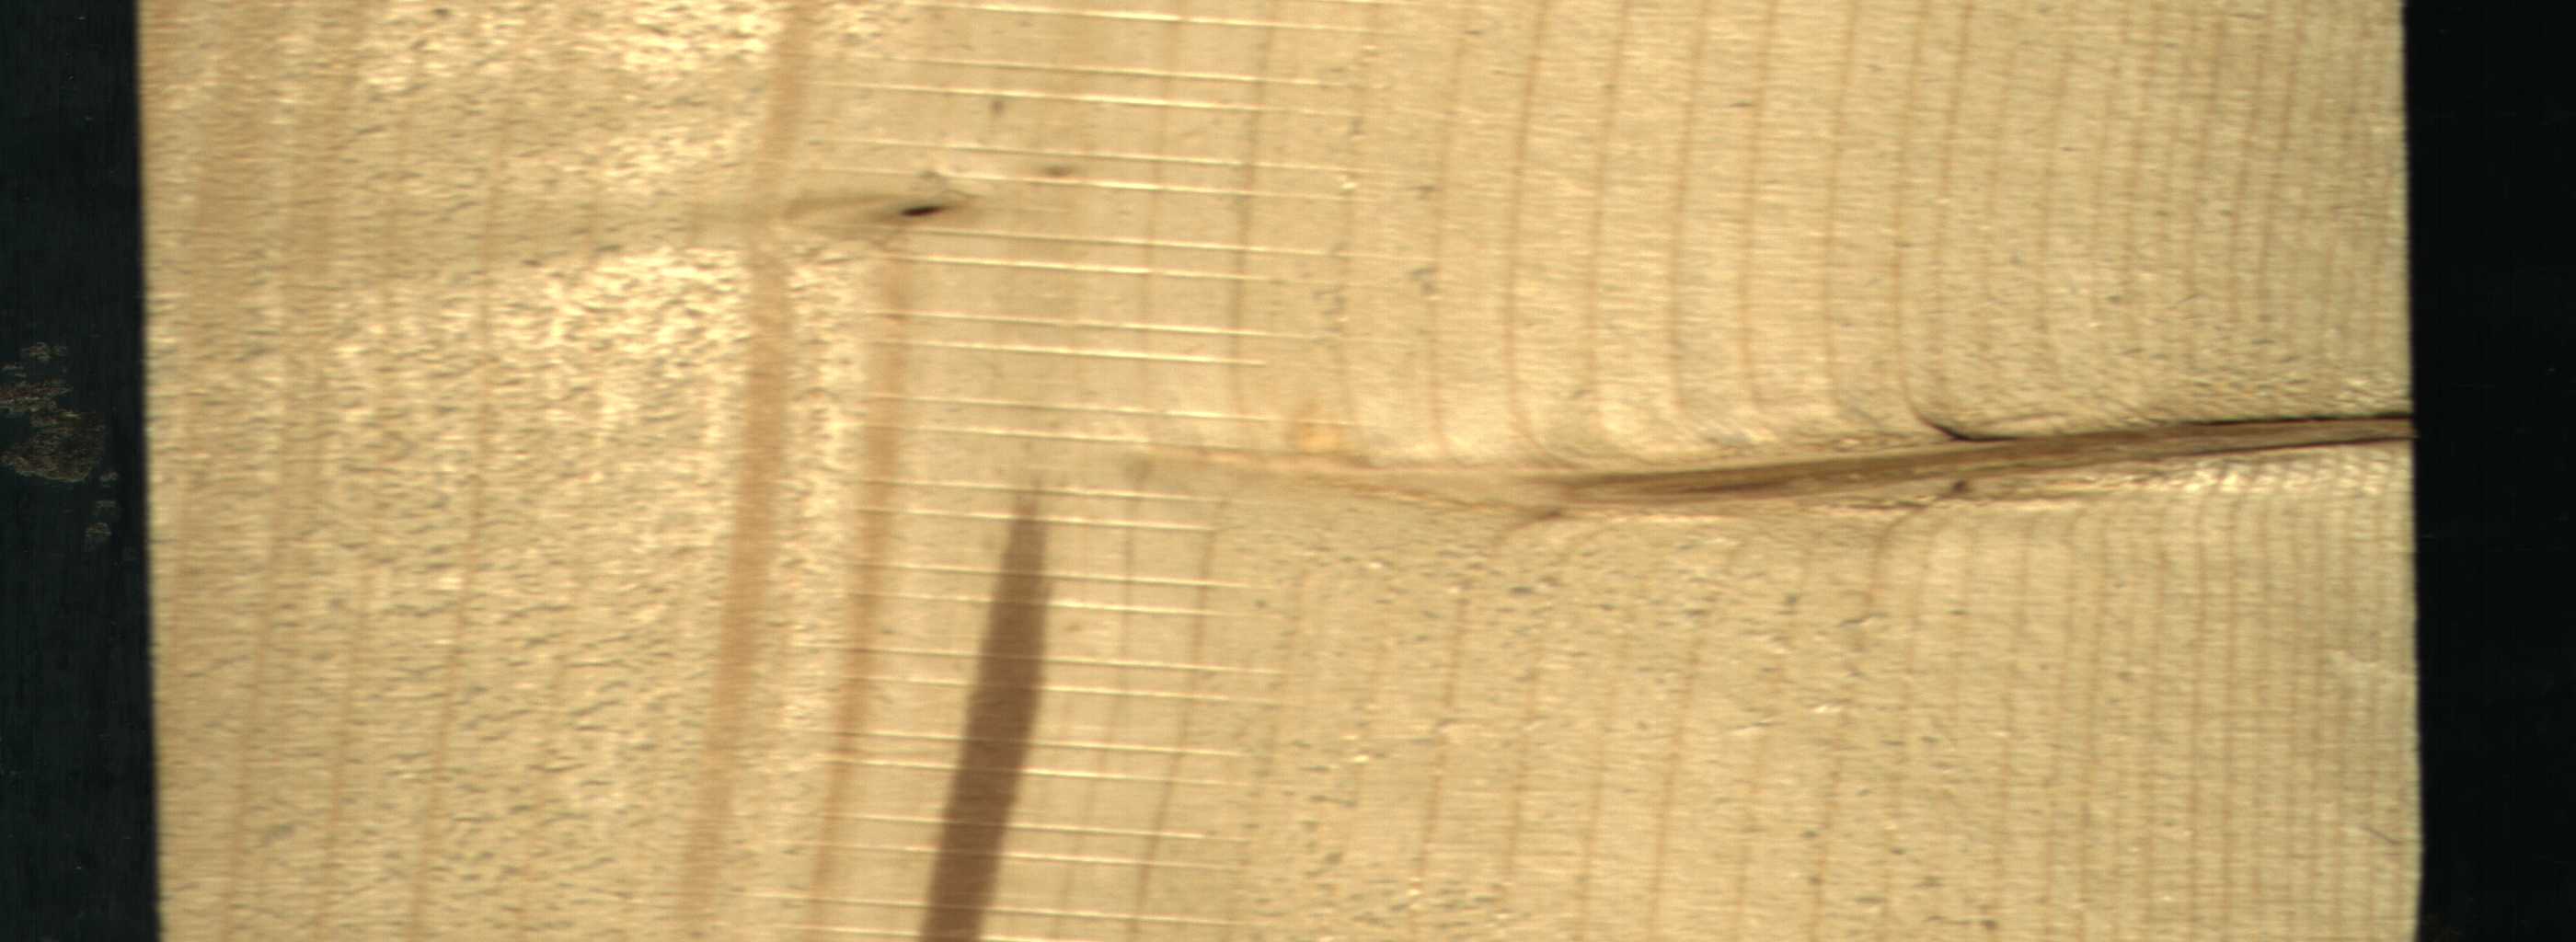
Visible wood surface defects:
Marrow
Dead_Knot
Live_Knot